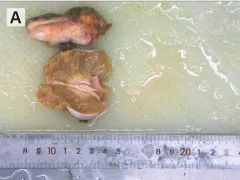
(A) The gross specimen shows a diffusely enlarged testis which have an unclear boundary from the epididymis.
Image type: medical_photograph (skin_photograph)